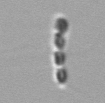
Label: Chaetoceros